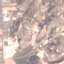
Label: PermanentCrop